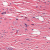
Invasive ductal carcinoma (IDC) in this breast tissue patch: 0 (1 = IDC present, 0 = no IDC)